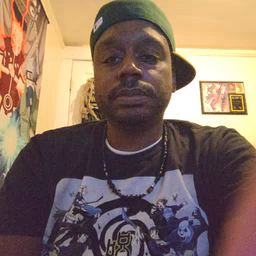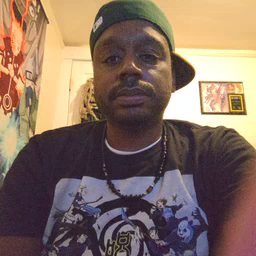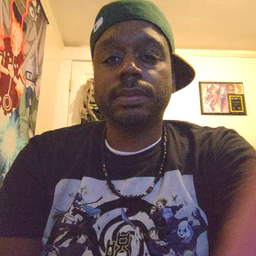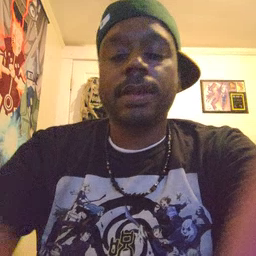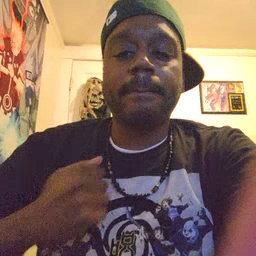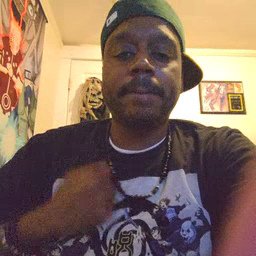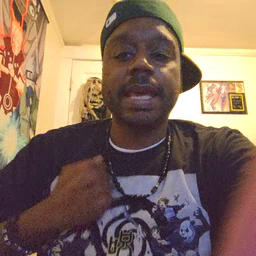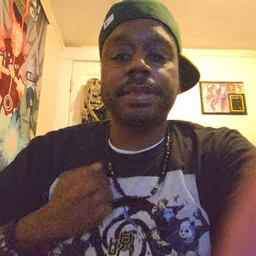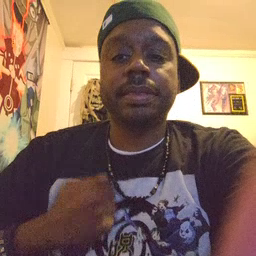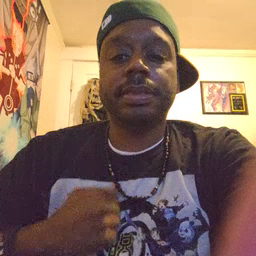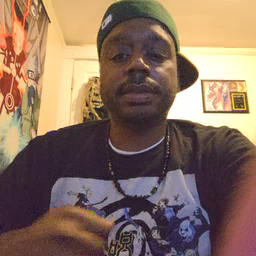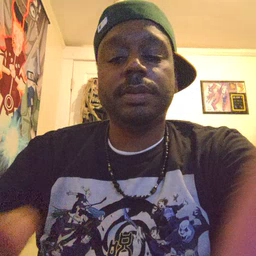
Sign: bath